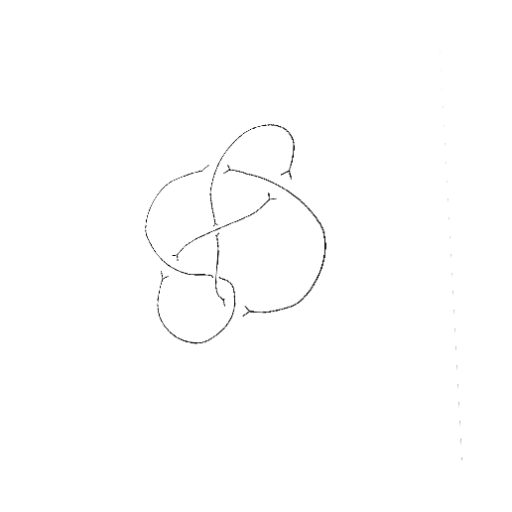
Crossing number: 6